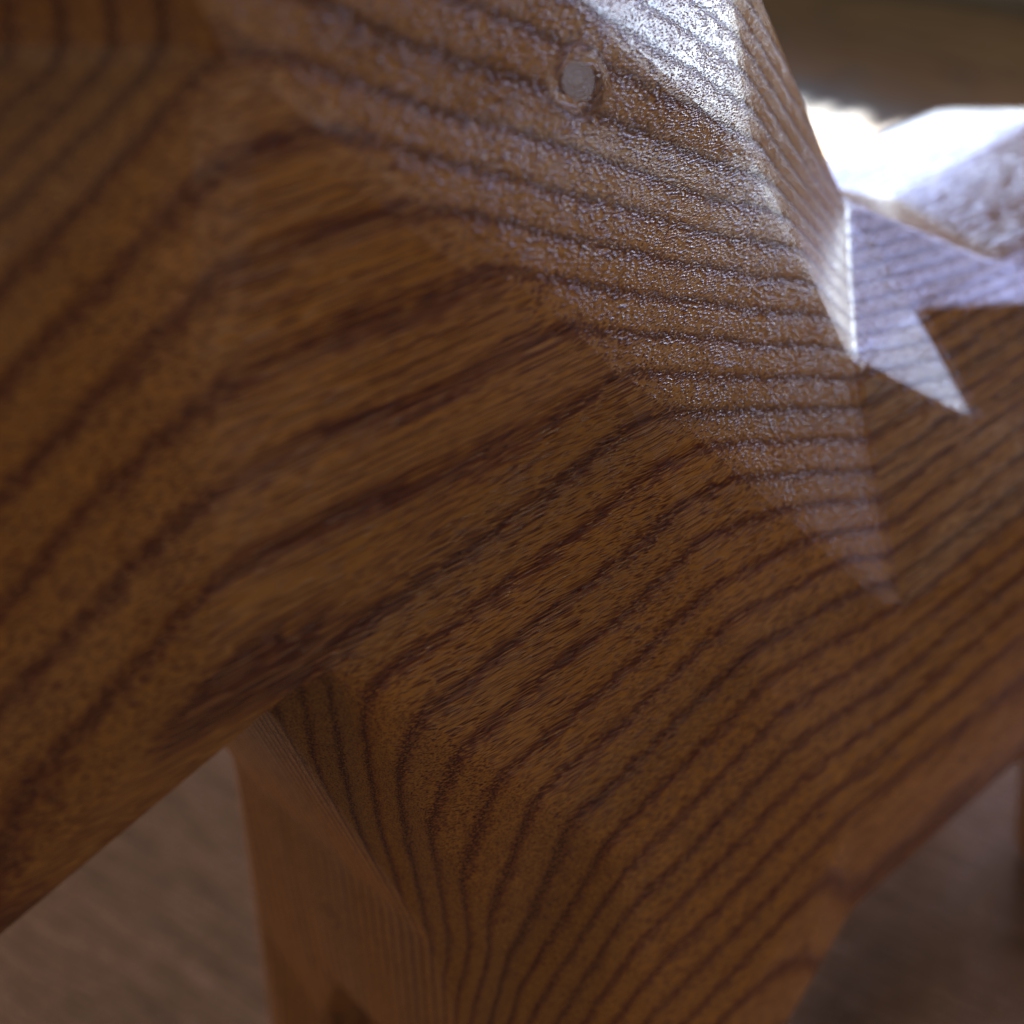
A high quality rendering of a dalahest_oak dalecarlian horse figurine made of varnished dark oak standing on a wooden table in an an apartment with natural bright daylight from windows,extreme close-up from overhead view of the front right sidemacro, 50 mm, f 22